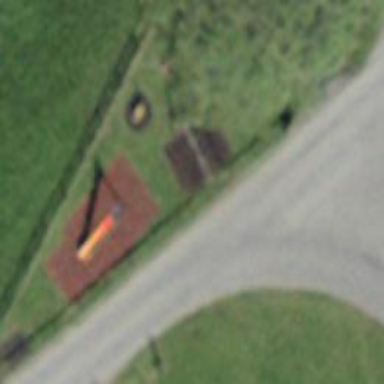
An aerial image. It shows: Playground area for leisure activities on the land.